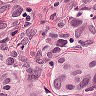
Metastatic tissue present: yes